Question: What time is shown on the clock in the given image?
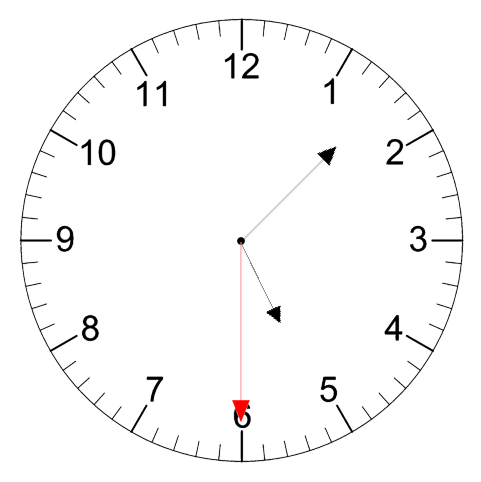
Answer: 05:07:30